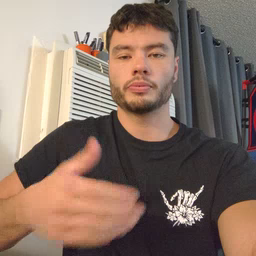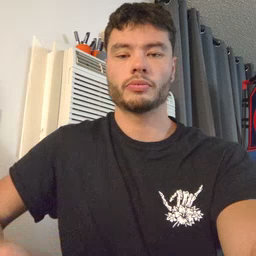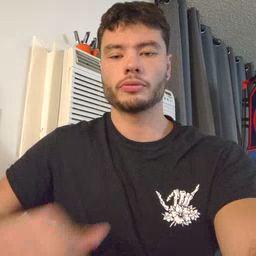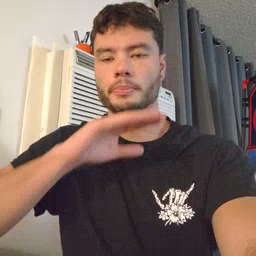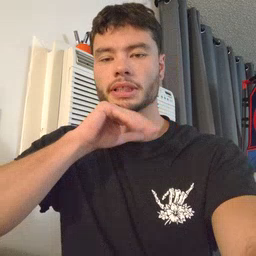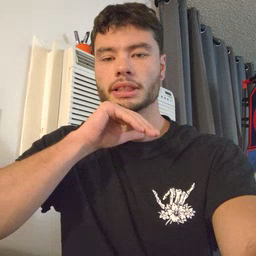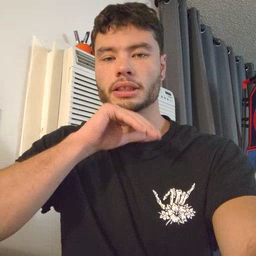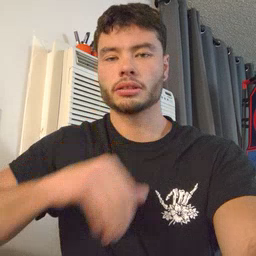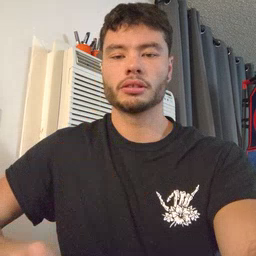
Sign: pig